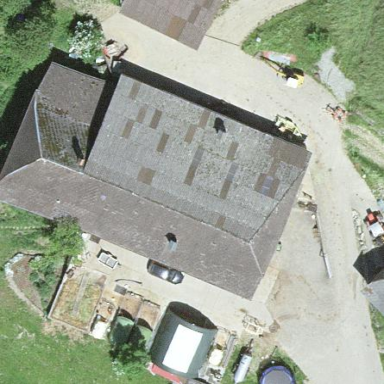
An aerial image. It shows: Farm building.